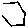
Label: hexagon